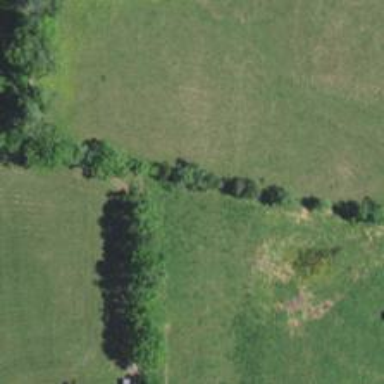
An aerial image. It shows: Row of trees in natural setting.